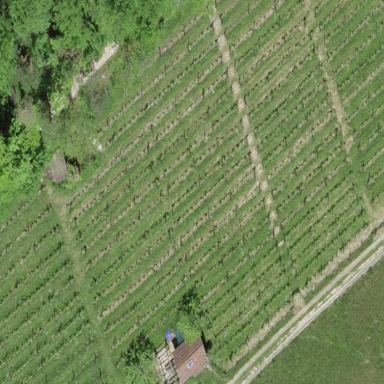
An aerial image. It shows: Vineyard.